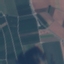
Label: PermanentCrop